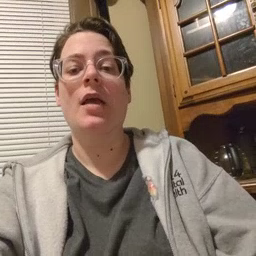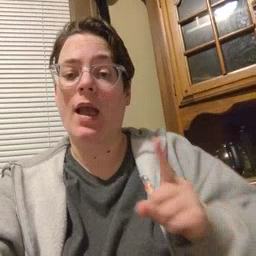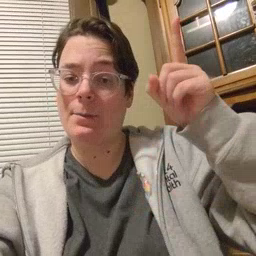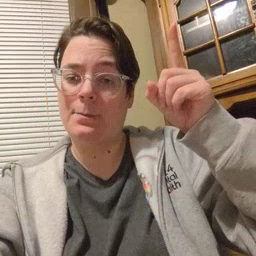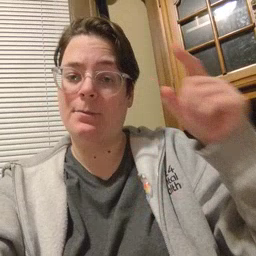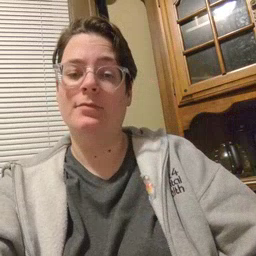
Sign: up